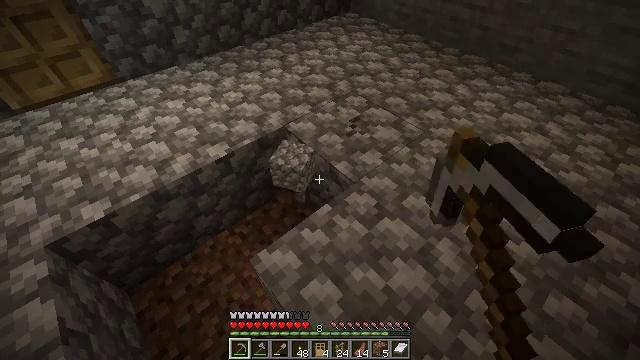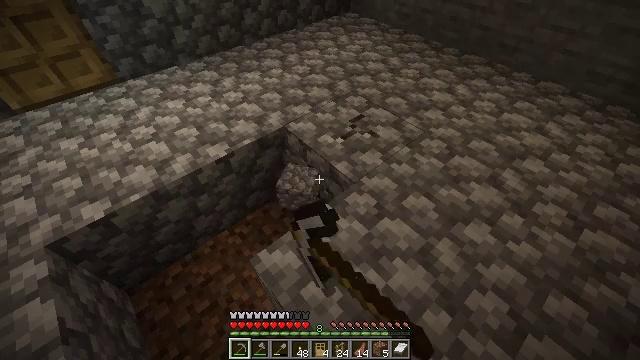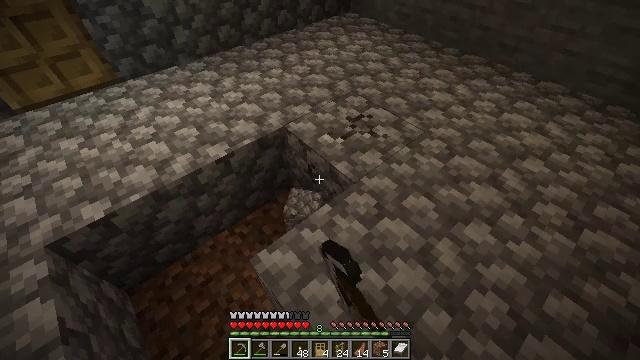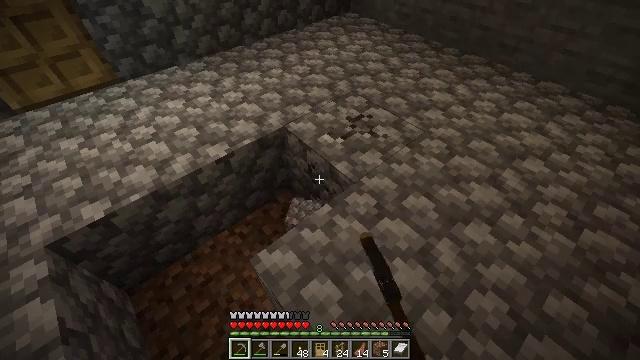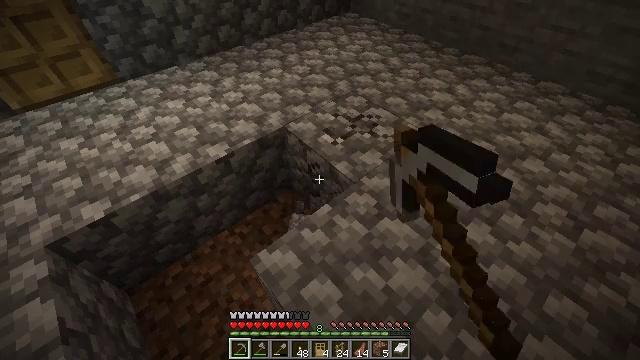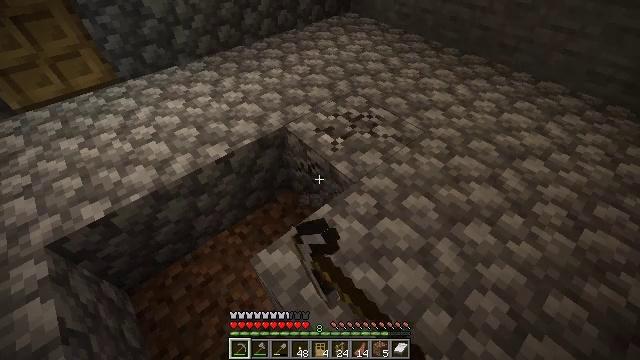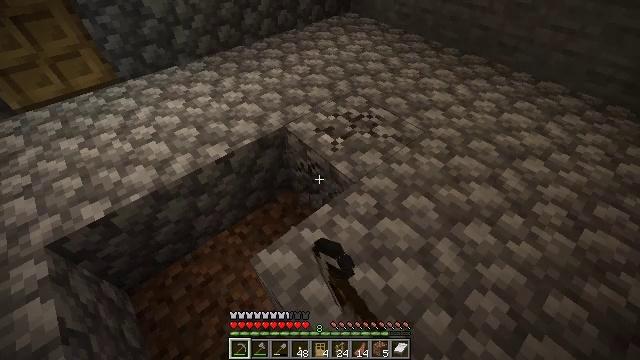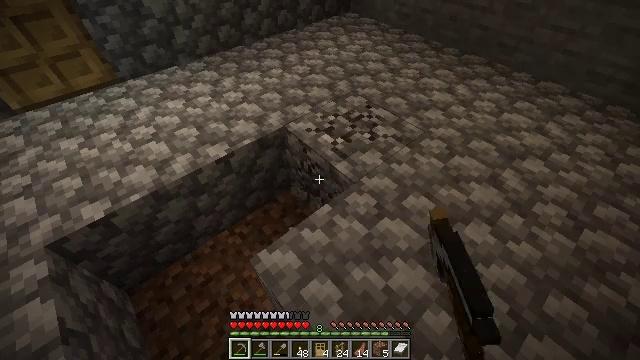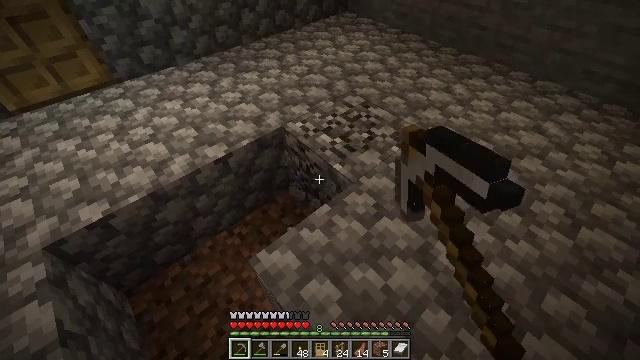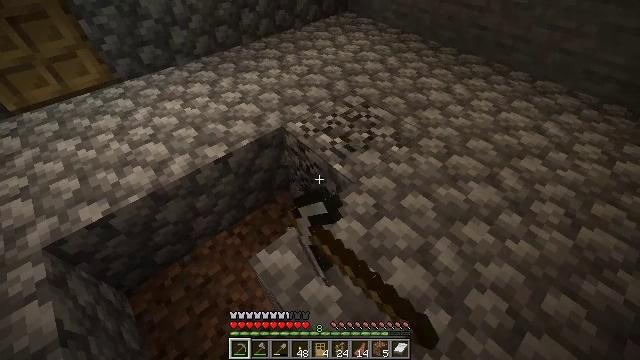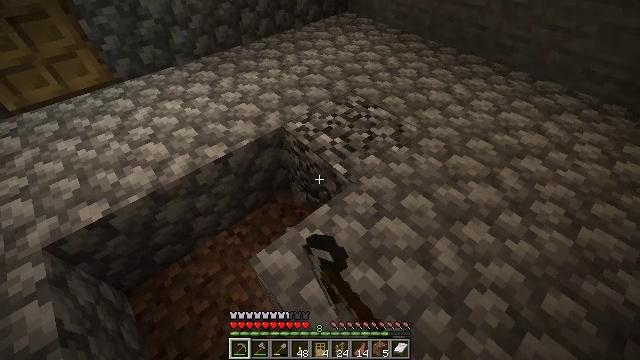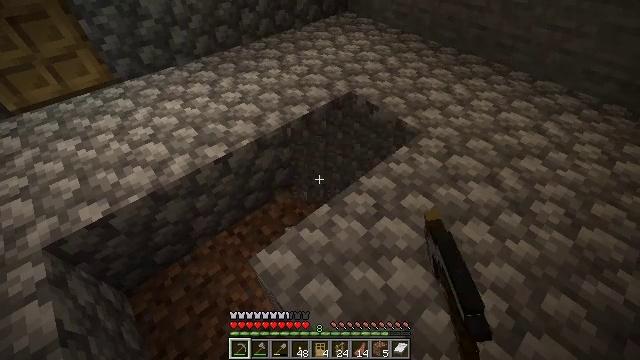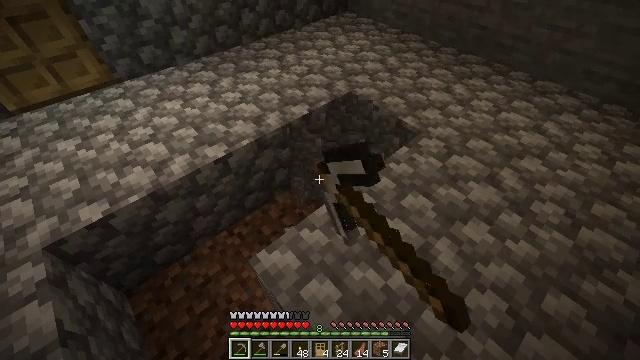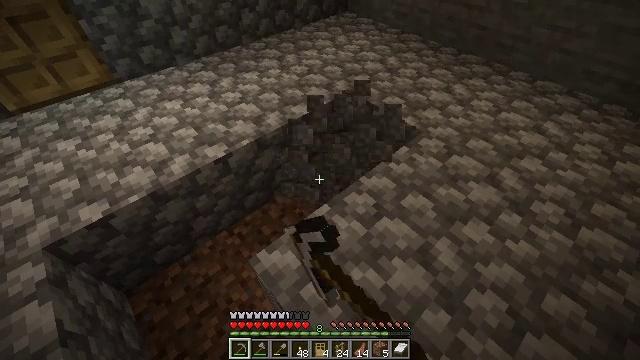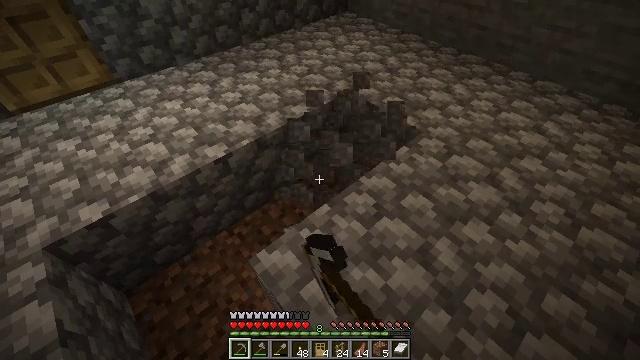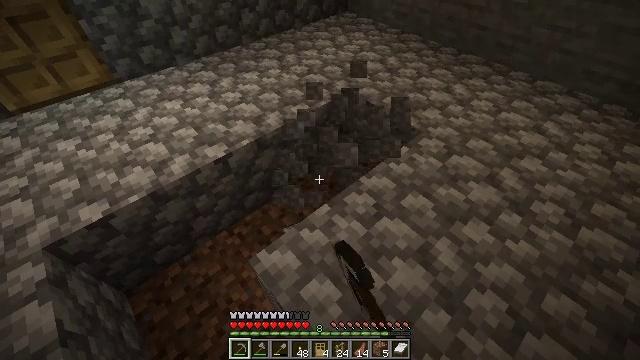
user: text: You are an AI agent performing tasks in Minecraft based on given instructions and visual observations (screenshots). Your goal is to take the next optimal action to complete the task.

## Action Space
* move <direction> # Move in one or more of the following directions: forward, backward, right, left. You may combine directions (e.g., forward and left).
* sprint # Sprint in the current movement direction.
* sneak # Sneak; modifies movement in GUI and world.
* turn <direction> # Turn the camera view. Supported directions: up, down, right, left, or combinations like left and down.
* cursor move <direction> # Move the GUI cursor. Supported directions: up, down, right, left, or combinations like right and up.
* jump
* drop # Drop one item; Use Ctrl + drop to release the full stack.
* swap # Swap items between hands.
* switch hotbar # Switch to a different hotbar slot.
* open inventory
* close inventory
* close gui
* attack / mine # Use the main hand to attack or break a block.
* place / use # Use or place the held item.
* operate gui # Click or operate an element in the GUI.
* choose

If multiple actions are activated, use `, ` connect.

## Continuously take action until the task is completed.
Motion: motion action
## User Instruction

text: Gather materials such as cobblestone.
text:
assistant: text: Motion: attack / mine
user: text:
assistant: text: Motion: attack / mine
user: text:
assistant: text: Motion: attack / mine
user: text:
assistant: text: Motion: attack / mine
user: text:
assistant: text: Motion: attack / mine
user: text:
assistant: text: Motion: attack / mine
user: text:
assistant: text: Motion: attack / mine
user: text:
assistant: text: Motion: attack / mine
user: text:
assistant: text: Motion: attack / mine
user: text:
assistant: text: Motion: attack / mine
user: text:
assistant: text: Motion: attack / mine
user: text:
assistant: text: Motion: attack / mine
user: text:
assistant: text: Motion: attack / mine
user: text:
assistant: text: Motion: attack / mine
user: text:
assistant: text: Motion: attack / mine
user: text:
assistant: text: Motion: attack / mine
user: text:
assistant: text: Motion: turn down, attack / mine
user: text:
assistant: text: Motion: turn down, attack / mine
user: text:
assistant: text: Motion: turn down, attack / mine
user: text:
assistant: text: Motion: turn down, attack / mine
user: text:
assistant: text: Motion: attack / mine
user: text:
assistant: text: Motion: move forward, attack / mine
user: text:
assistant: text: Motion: move forward, attack / mine
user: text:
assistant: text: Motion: move forward, attack / mine
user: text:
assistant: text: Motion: move forward, attack / mine
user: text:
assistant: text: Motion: turn right, attack / mine
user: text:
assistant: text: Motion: turn right, attack / mine
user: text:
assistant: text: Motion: turn right, attack / mine
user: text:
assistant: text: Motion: turn right, attack / mine
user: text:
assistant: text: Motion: turn right, attack / mine